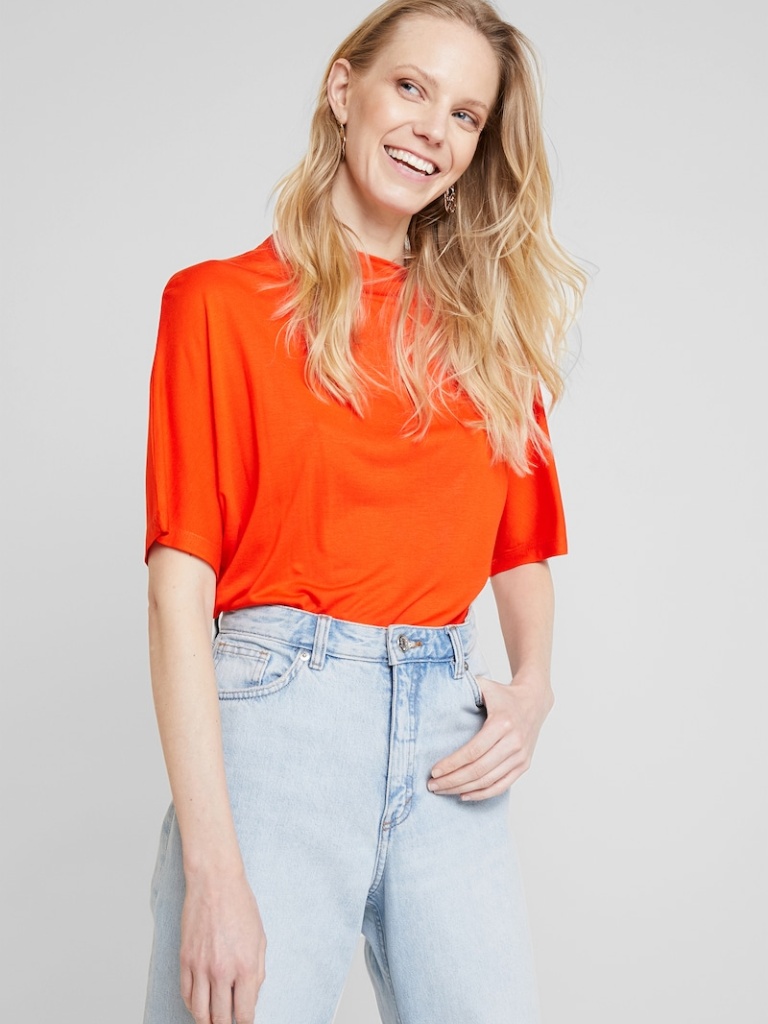
cotton relaxed short sleeve waist length French Tucked mock t-shirt